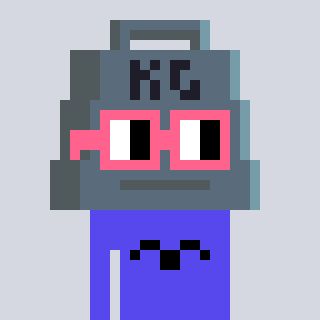
a pixel art character with square pink glasses, a weight-shaped head and a computerblue-colored body on a cool background